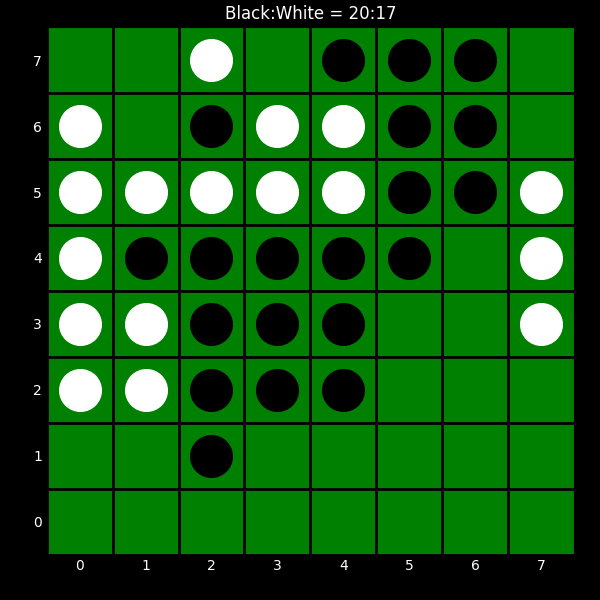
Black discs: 20
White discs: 17